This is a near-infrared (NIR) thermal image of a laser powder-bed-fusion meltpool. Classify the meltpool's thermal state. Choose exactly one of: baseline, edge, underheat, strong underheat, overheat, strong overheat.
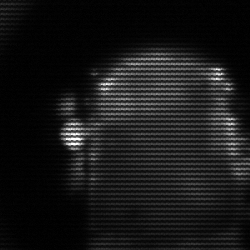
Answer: baseline